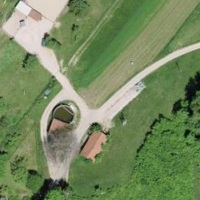
EUNIS habitat code: 25
Species observed at this site:
Cerastium glomeratum